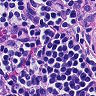
Metastatic tissue present: no